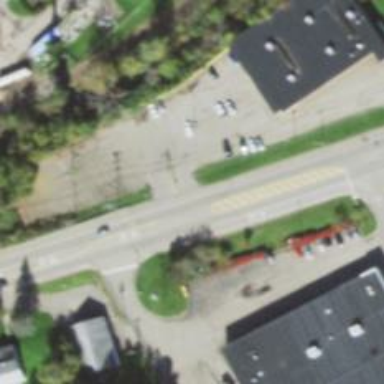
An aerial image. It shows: Crossing road.